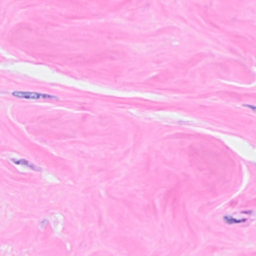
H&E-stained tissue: Breast